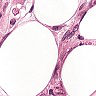
Metastatic tissue present: yes